二年级 · 算术

铅笔2元一支放大镜15元一个 笔记本19元一本西元一副

(1) 买 1 支铅笔, 1 个放大镜和 1 本笔记本, 一共需要多少元?

（2）买 4 副尺子和 1 支铅笔， 20 元够吗? 算一算。
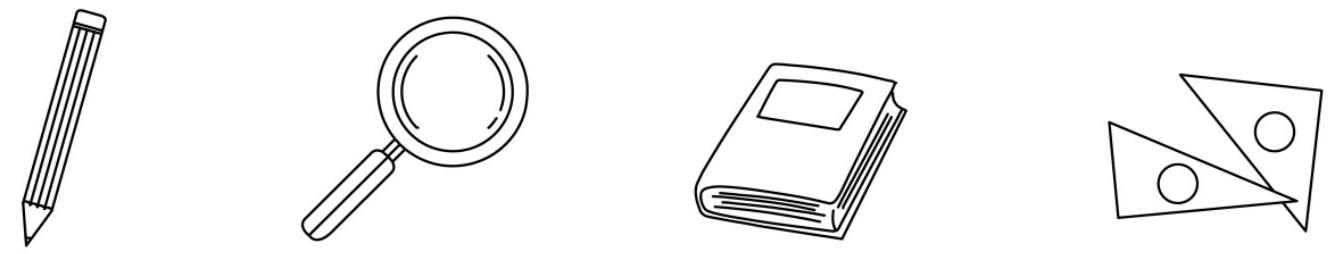
答案: (1) 36 元

(2) 够

【分析】由题意可知, 一支铅笔是 2 元, 一个放大镜是 15 元, 一本笔记本是 19 元, 问题是一共需要多少元, 把这三样物体的价格加起来, 即可解决此题; 一副尺子是 4 元, 买 4 副尺子需要多少元, 就是求 4 个 4 是多少, 用乘法计算, 再把一支铅笔的价钱加起来即可, 最后和 20 元进行大小比较, 据此解答即可。

【详解】由分析可得:

(1) $2+15+19$

$=17+19$

$=36($ 元 $)$

答: 一共需要 36 元。

(2) $4 \times 4=16$ (元)

$16+2=18($ 元 $)$

$18<20$

答: 20 元够了。

【点睛】熟练掌握 4 的乘法口诀是解决此题的关键。